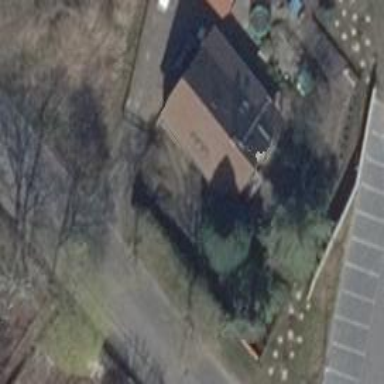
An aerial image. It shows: Detached building with gabled roof.